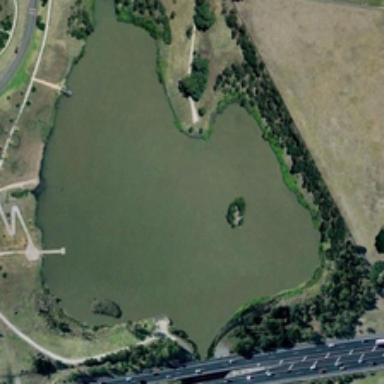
An irregular pond surrounded by green trees and farmlands is near two parallel roads with cars .